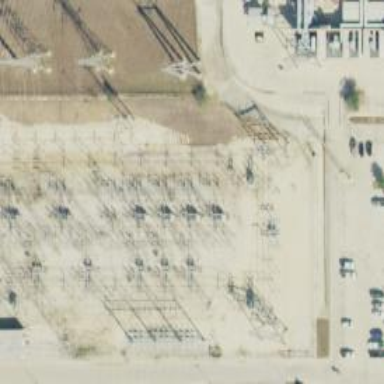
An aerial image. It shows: Switch used for power control.